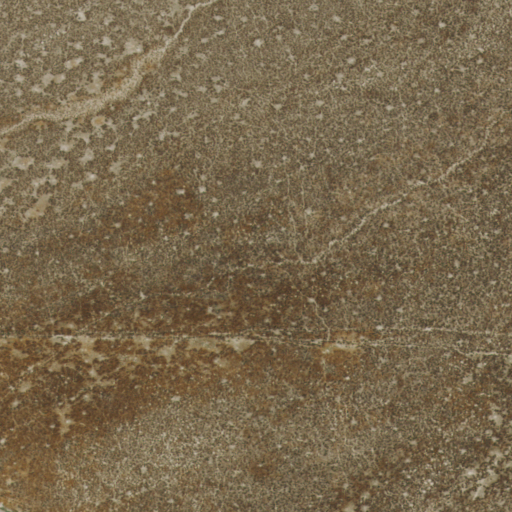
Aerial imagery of valley in Nevada named Maverick Canyon containing only shrub